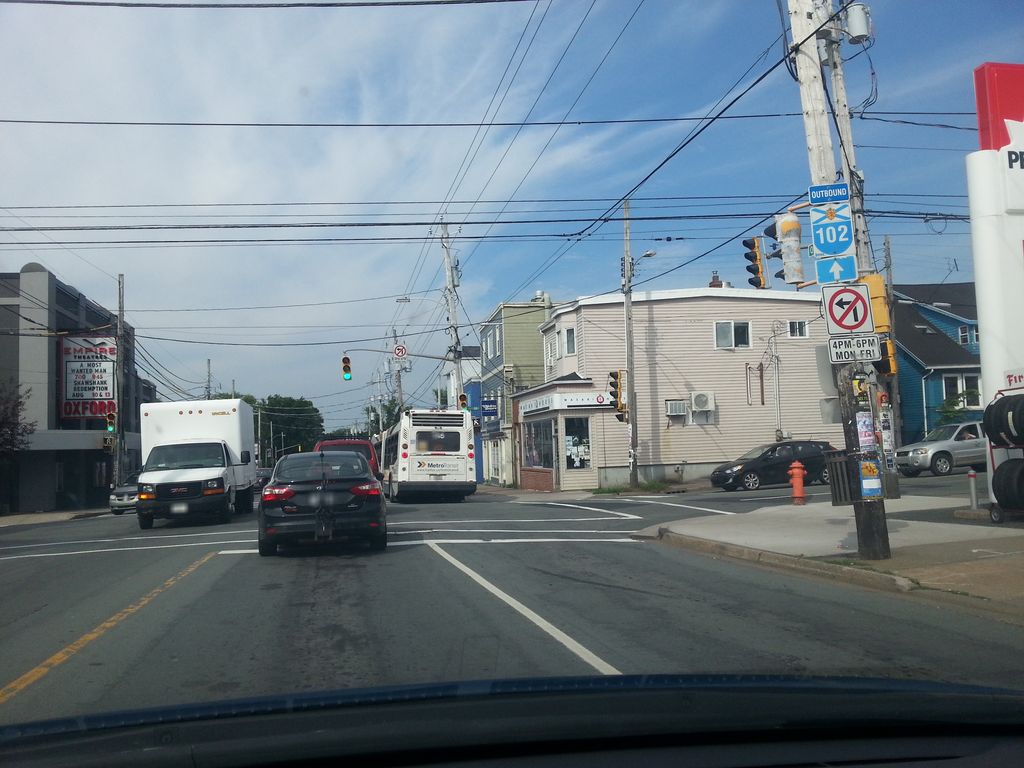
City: halifax